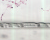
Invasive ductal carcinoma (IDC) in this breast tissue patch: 0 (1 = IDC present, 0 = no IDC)